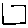
Label: square